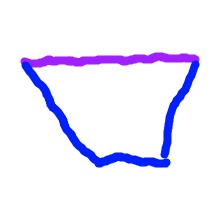
Shape: trapezoid